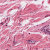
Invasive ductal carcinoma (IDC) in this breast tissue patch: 0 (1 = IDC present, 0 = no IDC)